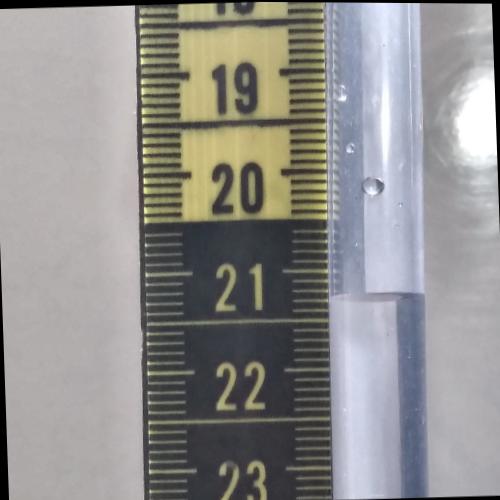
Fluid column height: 21.3 cm